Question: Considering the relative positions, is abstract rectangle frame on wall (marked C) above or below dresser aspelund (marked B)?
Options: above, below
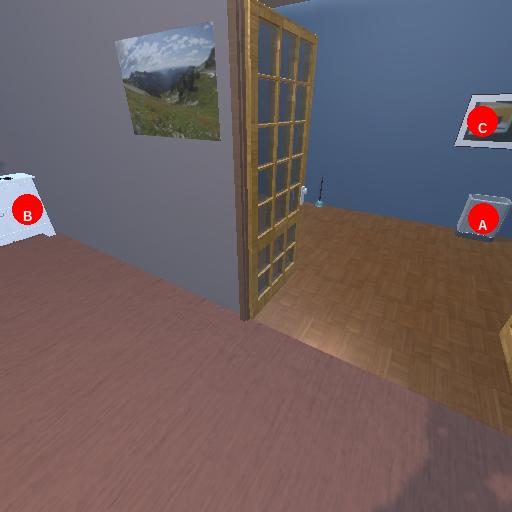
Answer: above